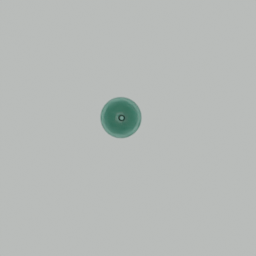
Label: decoration